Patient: sex M, age 76
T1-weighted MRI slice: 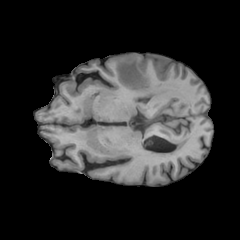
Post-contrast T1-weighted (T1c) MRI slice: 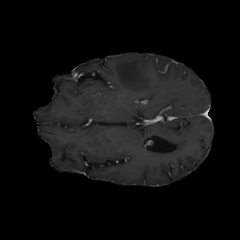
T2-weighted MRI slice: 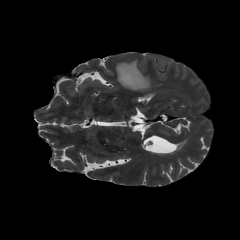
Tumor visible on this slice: yes
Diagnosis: Glioblastoma, IDH-wildtype
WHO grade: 4